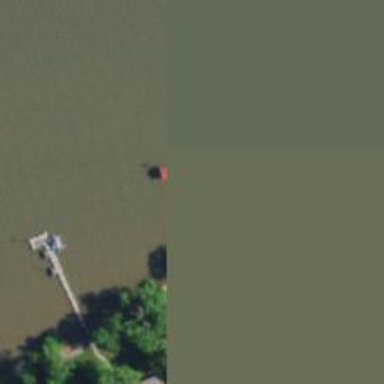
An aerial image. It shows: Dock located along the waterway.